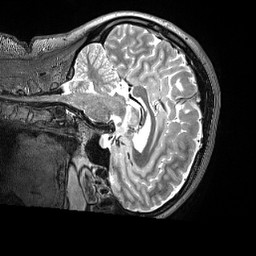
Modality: T2w
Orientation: sagittal
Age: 29
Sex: female
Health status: healthy
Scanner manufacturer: siemens
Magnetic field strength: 3 T
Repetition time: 3.2 s
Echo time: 0.563 s